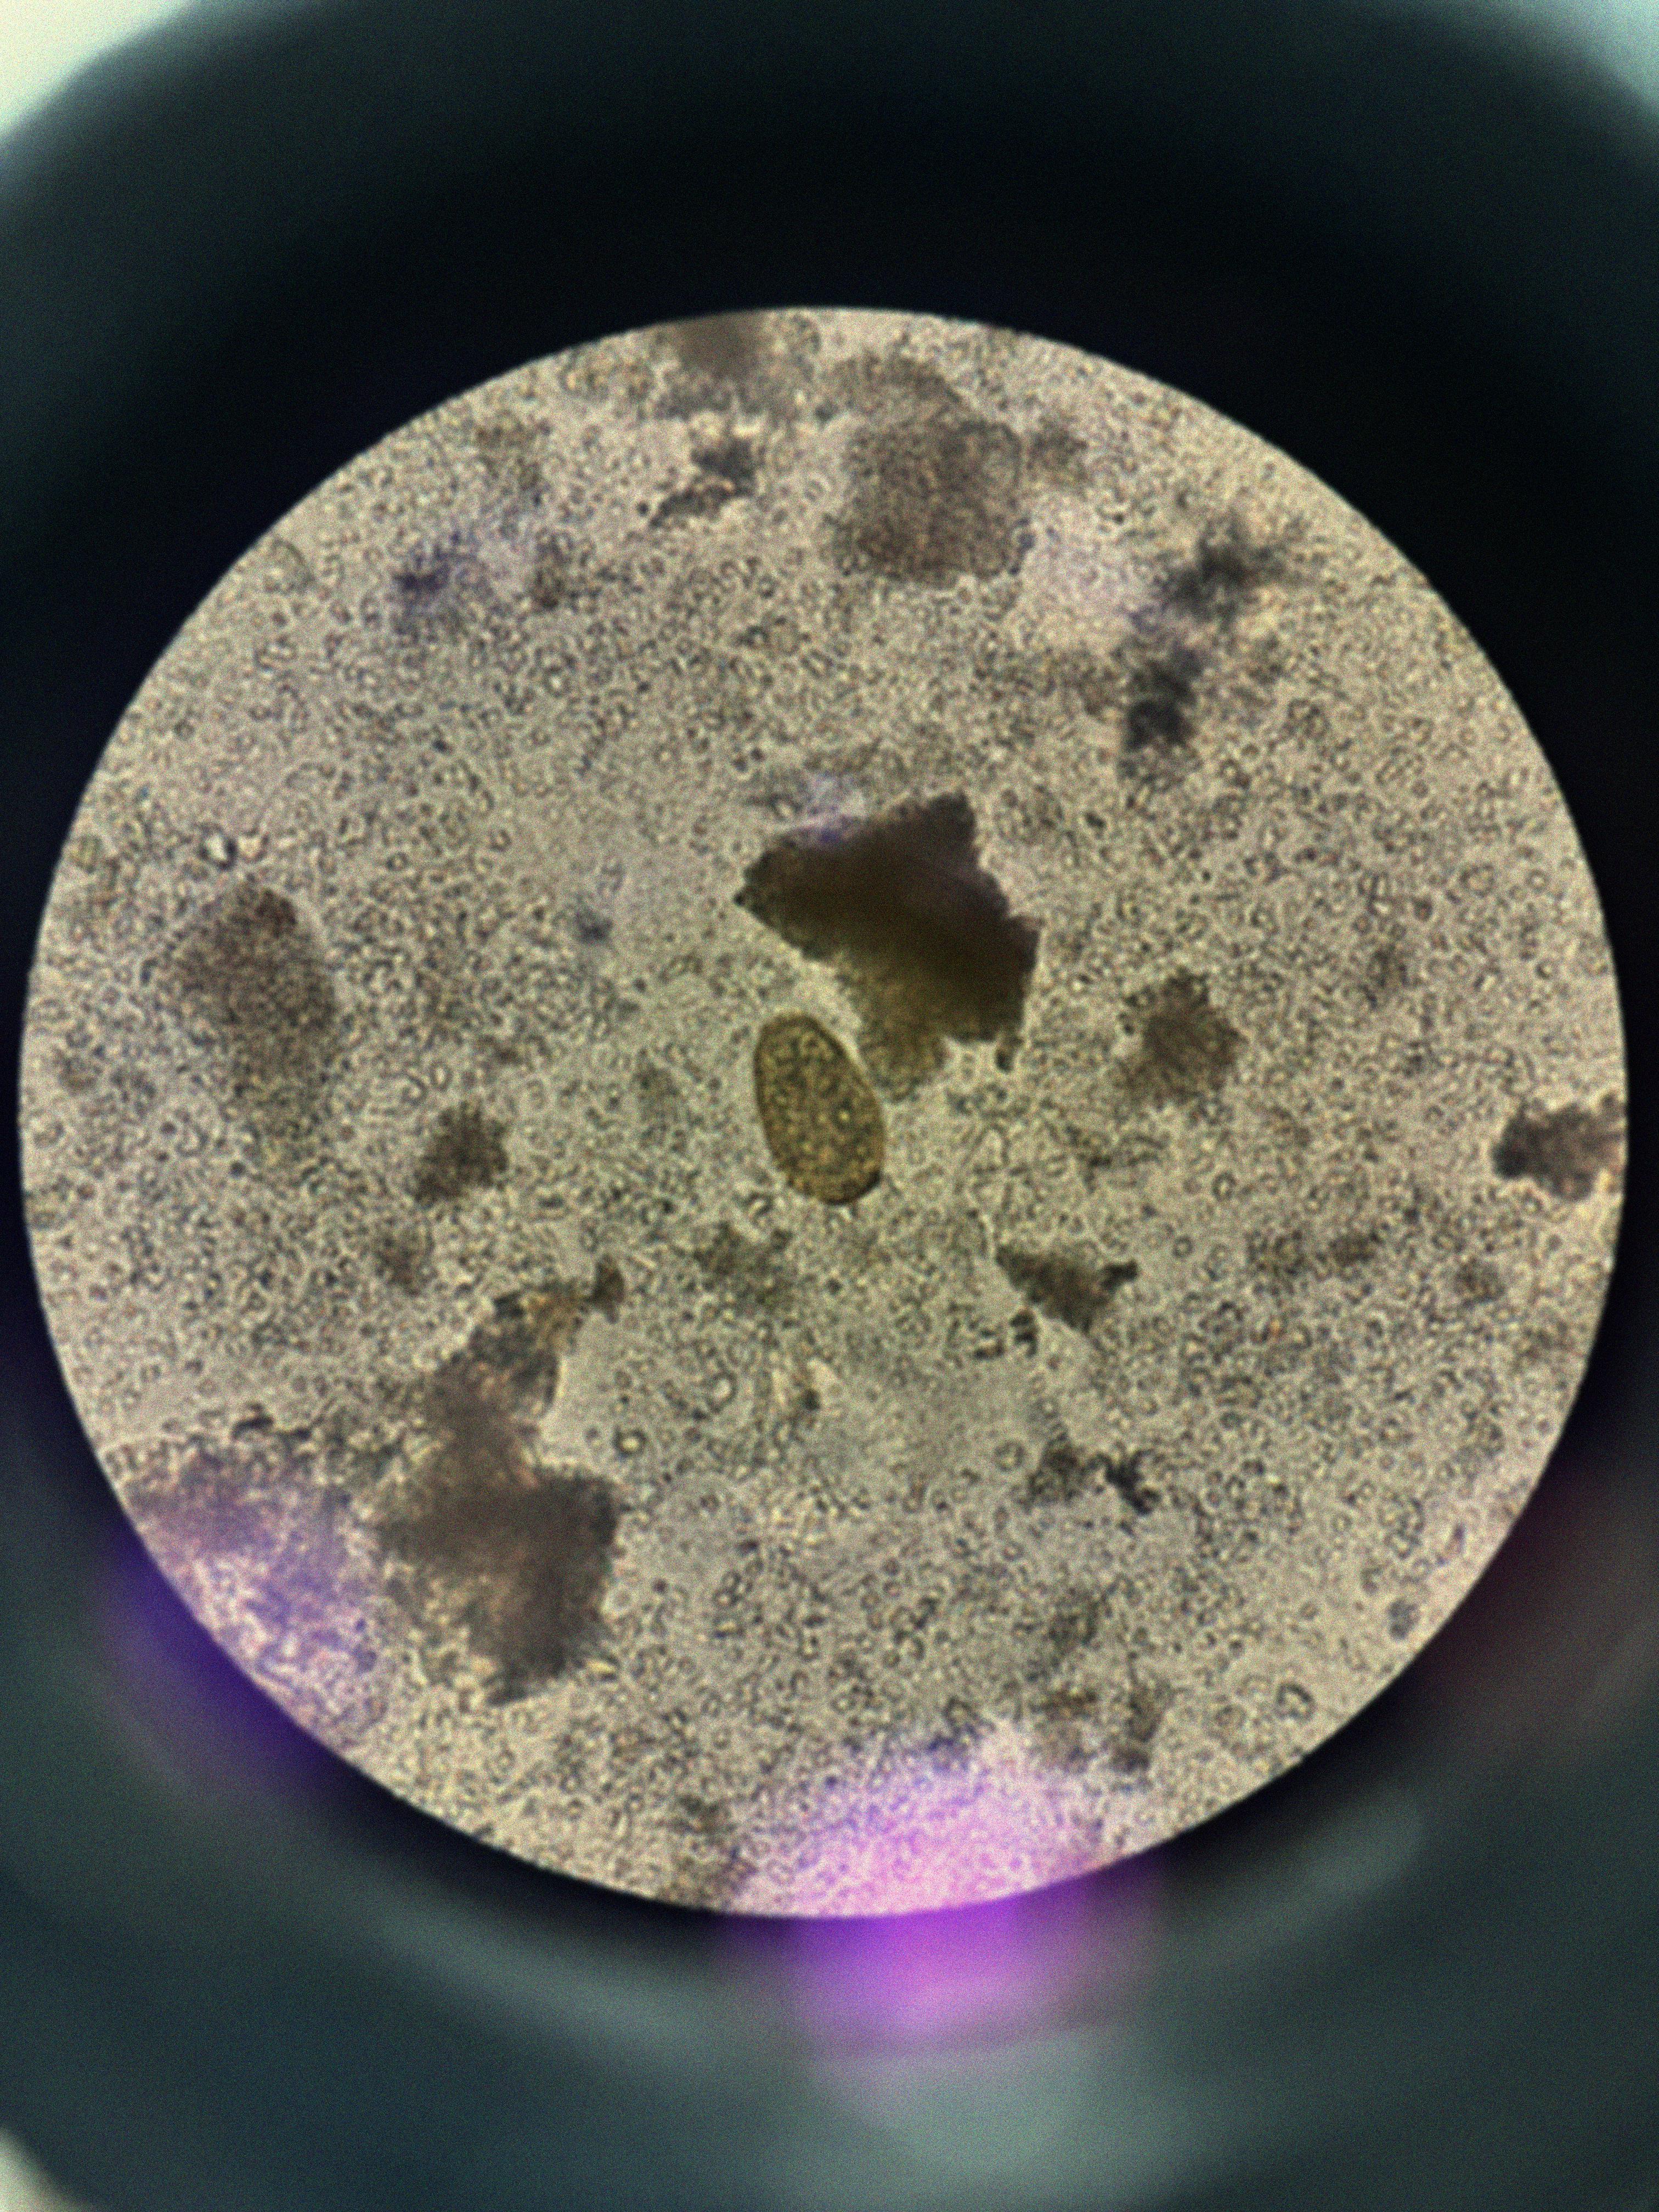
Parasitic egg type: Paragonimus spp